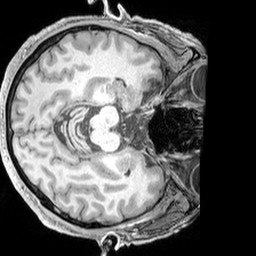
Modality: T1w
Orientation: axial
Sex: male
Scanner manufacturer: siemens
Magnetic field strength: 3 T
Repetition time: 2.3 s
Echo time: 0.00226 s